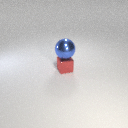
small red metal cube below large blue metal sphere